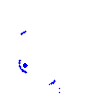
Particle: pion